Interaction volume radius: 10 \u00c5
Interaction volume height: 10 \u00c5
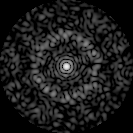
Disorder parameter: 0.8381